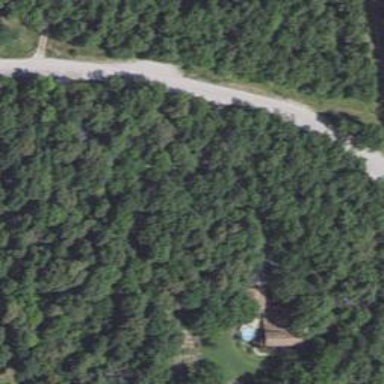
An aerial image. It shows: Driveway.